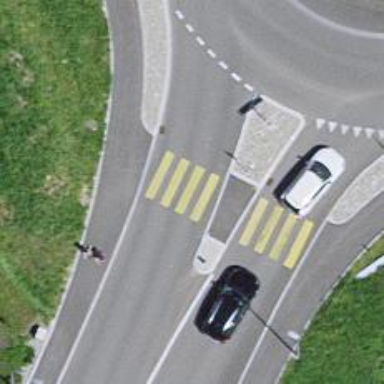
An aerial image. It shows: Uncontrolled zebra crossing on the road.